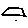
Label: hexagon